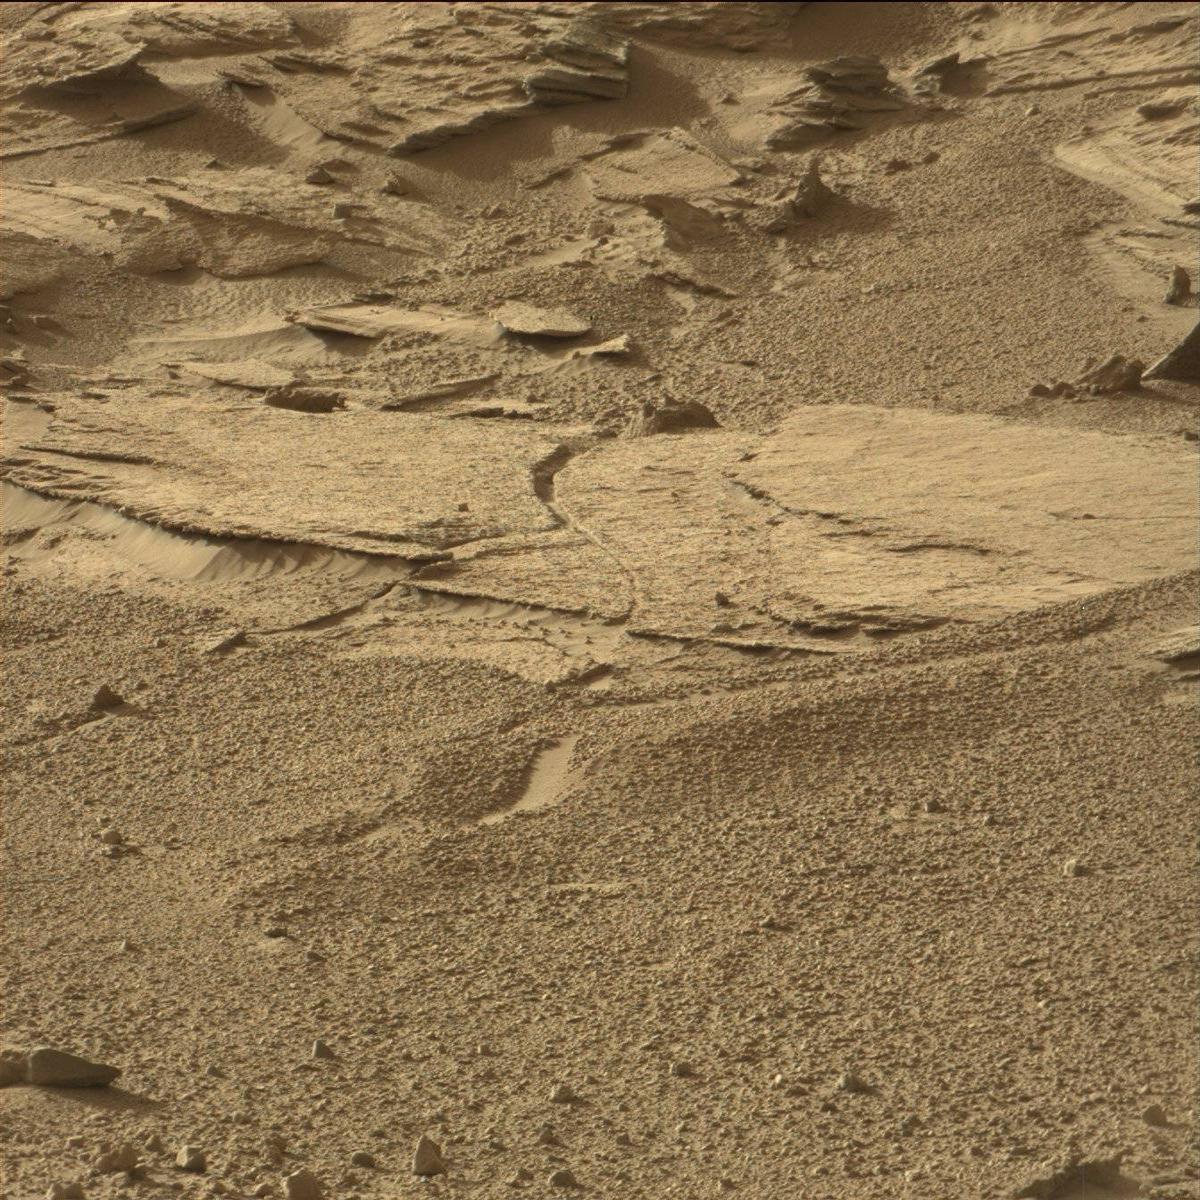
Terrain classes present: Bedrock, Sand / Soil